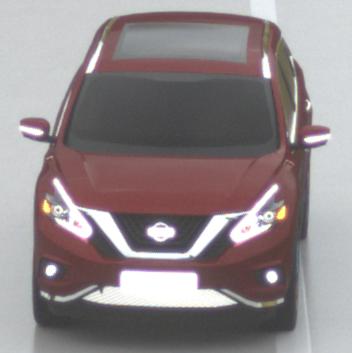
Make: Nissan
Model: Murano
Detailed model: Gen. 3 Z52
Model produced from: 2015
Doors: 5
Color: red
Road condition: wet road
Daytime: morning or afternoon
Contrast: low contrast